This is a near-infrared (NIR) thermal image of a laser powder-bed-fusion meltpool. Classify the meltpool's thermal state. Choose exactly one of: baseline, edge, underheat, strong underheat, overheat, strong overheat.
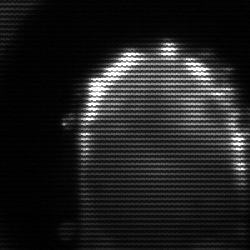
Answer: baseline